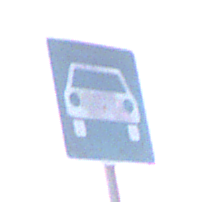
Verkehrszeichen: Kraftfahrstrasse
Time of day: SunriseSunset
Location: Outdoor (Urban)
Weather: Clear
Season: NotSpecified
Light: Natural